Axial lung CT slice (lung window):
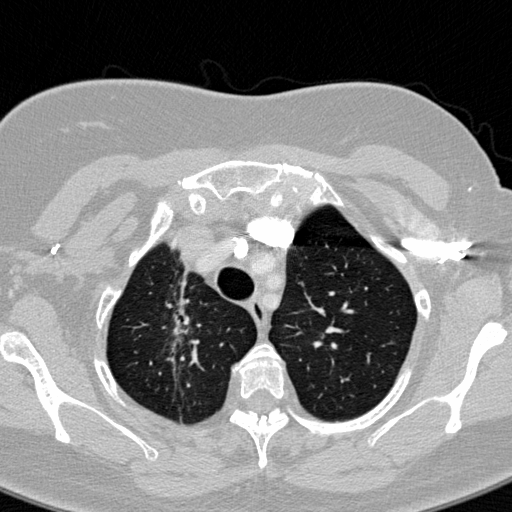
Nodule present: no